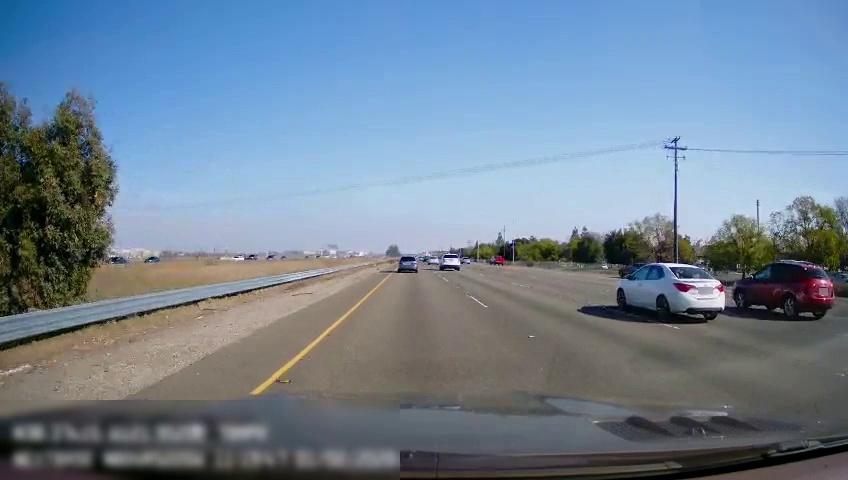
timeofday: Day
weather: Sunny
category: Drivable Space
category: Vehicles | Car
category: Vehicles | Car
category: Vehicles | Car
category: Vehicles | Car
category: Vehicles | Car
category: Vehicles | Truck
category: Vehicles | Car
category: Vehicles | SUV
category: Vehicles | Car
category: Vehicles | Car
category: Vehicles | Car
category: Vehicles | Car
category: Vehicles | Car
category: Lanes | Current Lane
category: Lanes | Current Lane
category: Lanes | Alternate Lane
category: Lanes | Alternate Lane